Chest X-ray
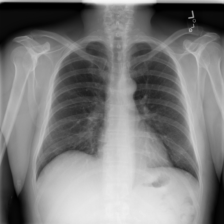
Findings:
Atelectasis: negative
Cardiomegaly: negative
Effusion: negative
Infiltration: negative
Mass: negative
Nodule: negative
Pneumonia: negative
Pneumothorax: negative
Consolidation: negative
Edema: negative
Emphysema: negative
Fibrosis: negative
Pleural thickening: negative
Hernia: negative